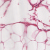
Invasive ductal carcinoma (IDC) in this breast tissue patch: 0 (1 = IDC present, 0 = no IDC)